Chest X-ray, PA view. Patient: 54 years old, sex F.
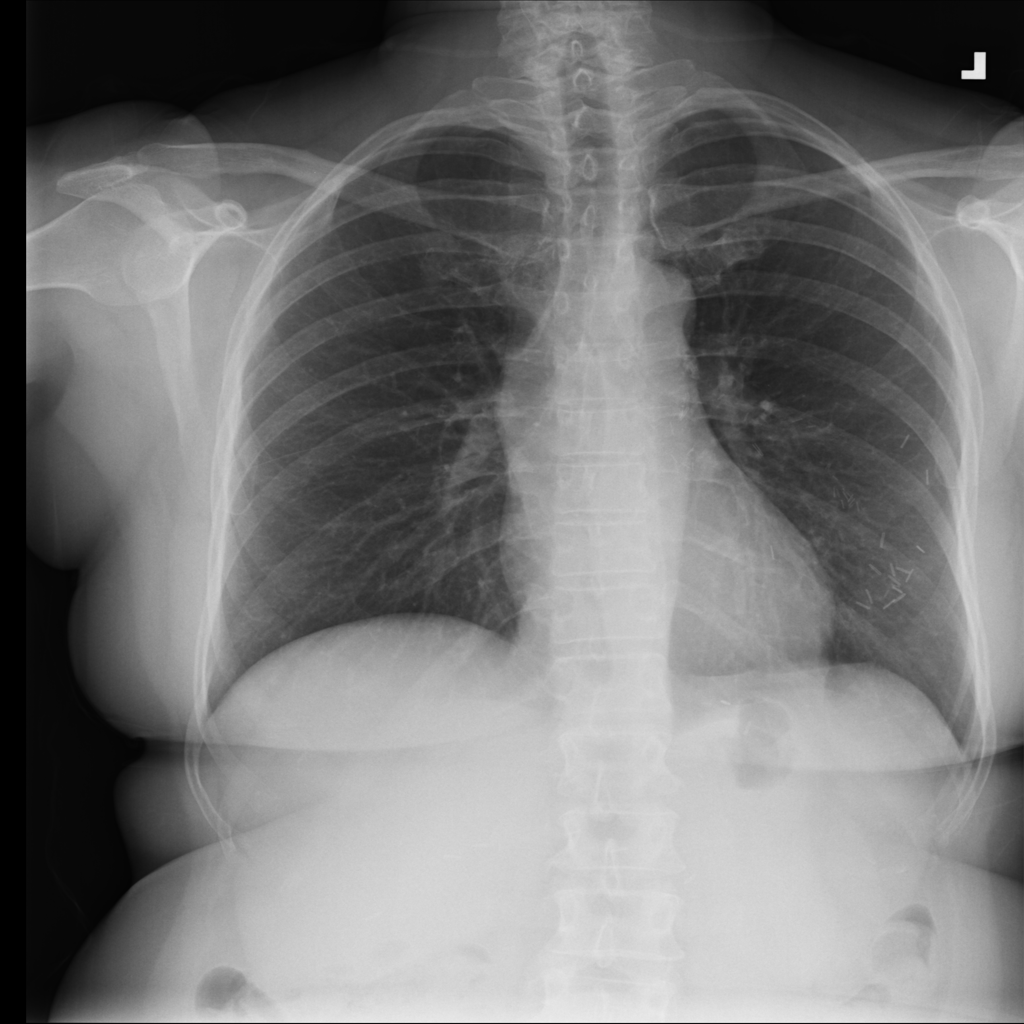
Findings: No Finding